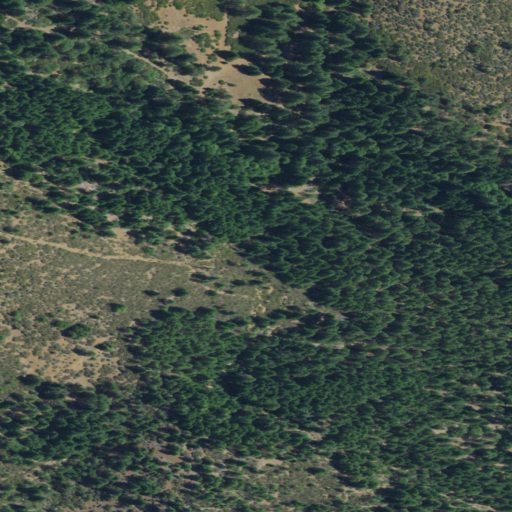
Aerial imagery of valley in California named Tennessee Gulch containing evergreen forest, shrub, and open development